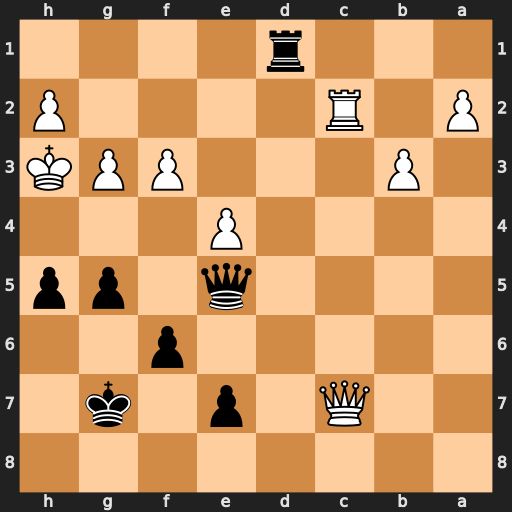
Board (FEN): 8/2Q1p1k1/5p2/4q1pp/4P3/1P3PPK/P1R4P/3r4
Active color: b
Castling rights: -
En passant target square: -
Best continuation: g4+ fxg4 hxg4+ Kxg4 Qxe4+